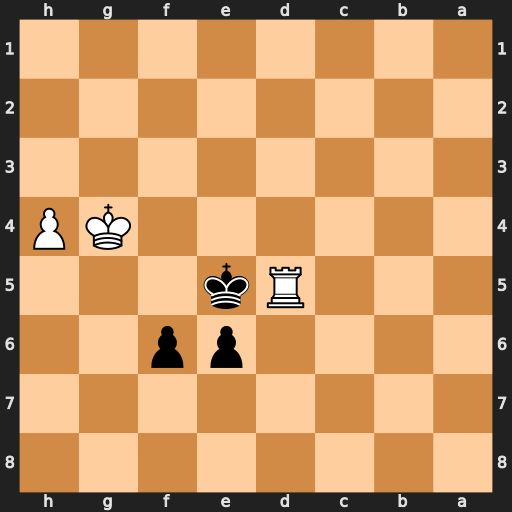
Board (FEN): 8/8/4pp2/3Rk3/6KP/8/8/8
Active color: b
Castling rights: -
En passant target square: -
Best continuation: exd5 h5 Ke6 h6 Kf7 h7 Kg7 h8=R Kxh8